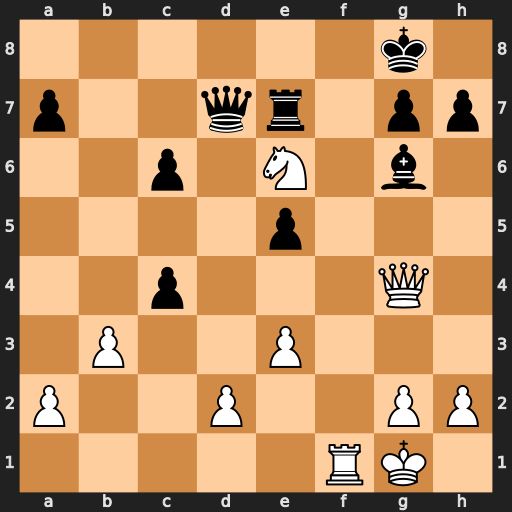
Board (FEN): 6k1/p2qr1pp/2p1N1b1/4p3/2p3Q1/1P2P3/P2P2PP/5RK1
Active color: w
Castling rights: -
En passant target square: -
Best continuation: Rf8#